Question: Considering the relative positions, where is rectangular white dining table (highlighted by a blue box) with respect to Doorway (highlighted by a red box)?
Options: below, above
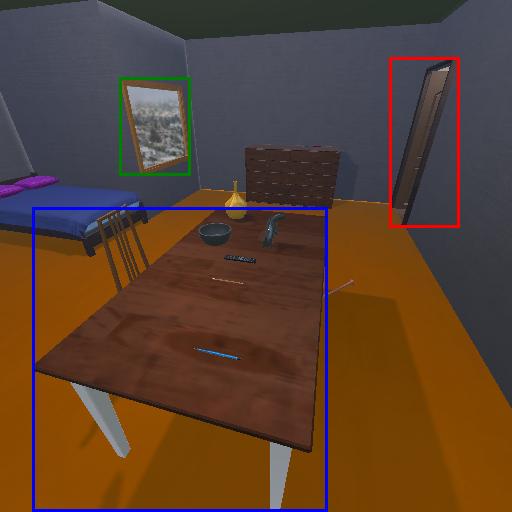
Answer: below